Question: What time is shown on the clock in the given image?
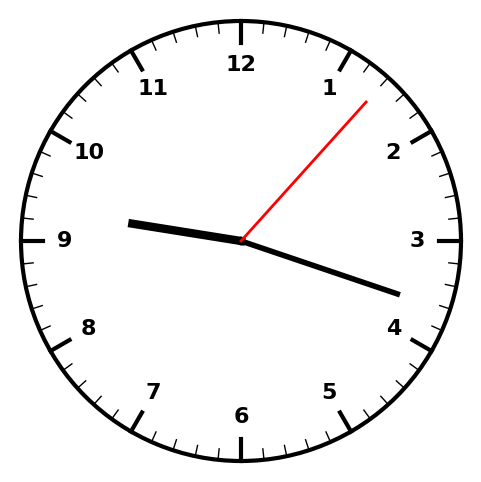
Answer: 09:18:07